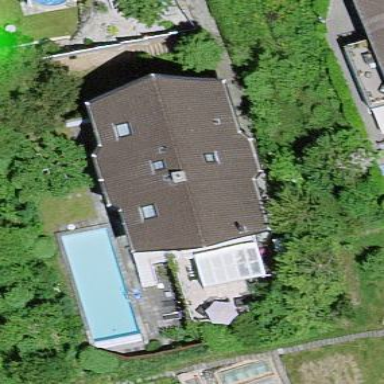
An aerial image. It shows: Residential building.